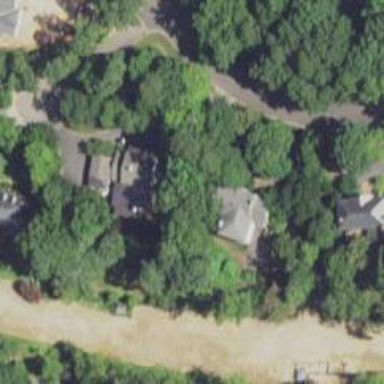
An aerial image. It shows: Driveway leading to service road.